Current action and preconditions to check: path_clear

Your task: For each precondition in the list above, predict whether it will hold at this action.

Consider the current scene as observed from the mobile robot's camera, and analyze the predicted future states of all dynamic agents (e.g., people, animals, vehicles, or any moving entities) within the NEXT SECOND.

IMPORTANT: Only answer "very likely" if you are absolutely certain—based on strong, clear evidence—that a dynamic agent will violate the precondition in the predicted future state. Do NOT answer "very likely" for unlikely, ambiguous, or low-probability risks.

Ask yourself for each precondition: Is there a high probability, with clear and convincing evidence, that the predicted future states of any dynamic agent will interfere with the predicted future state of the currently executing action within the NEXT SECOND, causing that precondition to fail?

Assess the risk level based on these predictions. Use "likely" or "very likely" if motions create a clear risk of interference.

Use "neutral" or "improbable" if agents are nearby but their predicted paths are clearly diverging or non-conflicting.

Failure Risk Categories: "very improbable", "improbable", "neutral", "likely", "very likely"

Answer Format: Output ONLY the probability_of_failure value from these categories: "very improbable", "improbable", "neutral", "likely", "very likely"

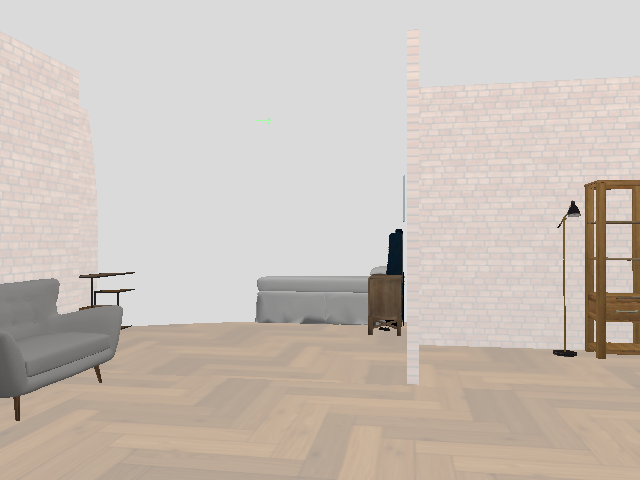

Answer: very improbable